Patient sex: M
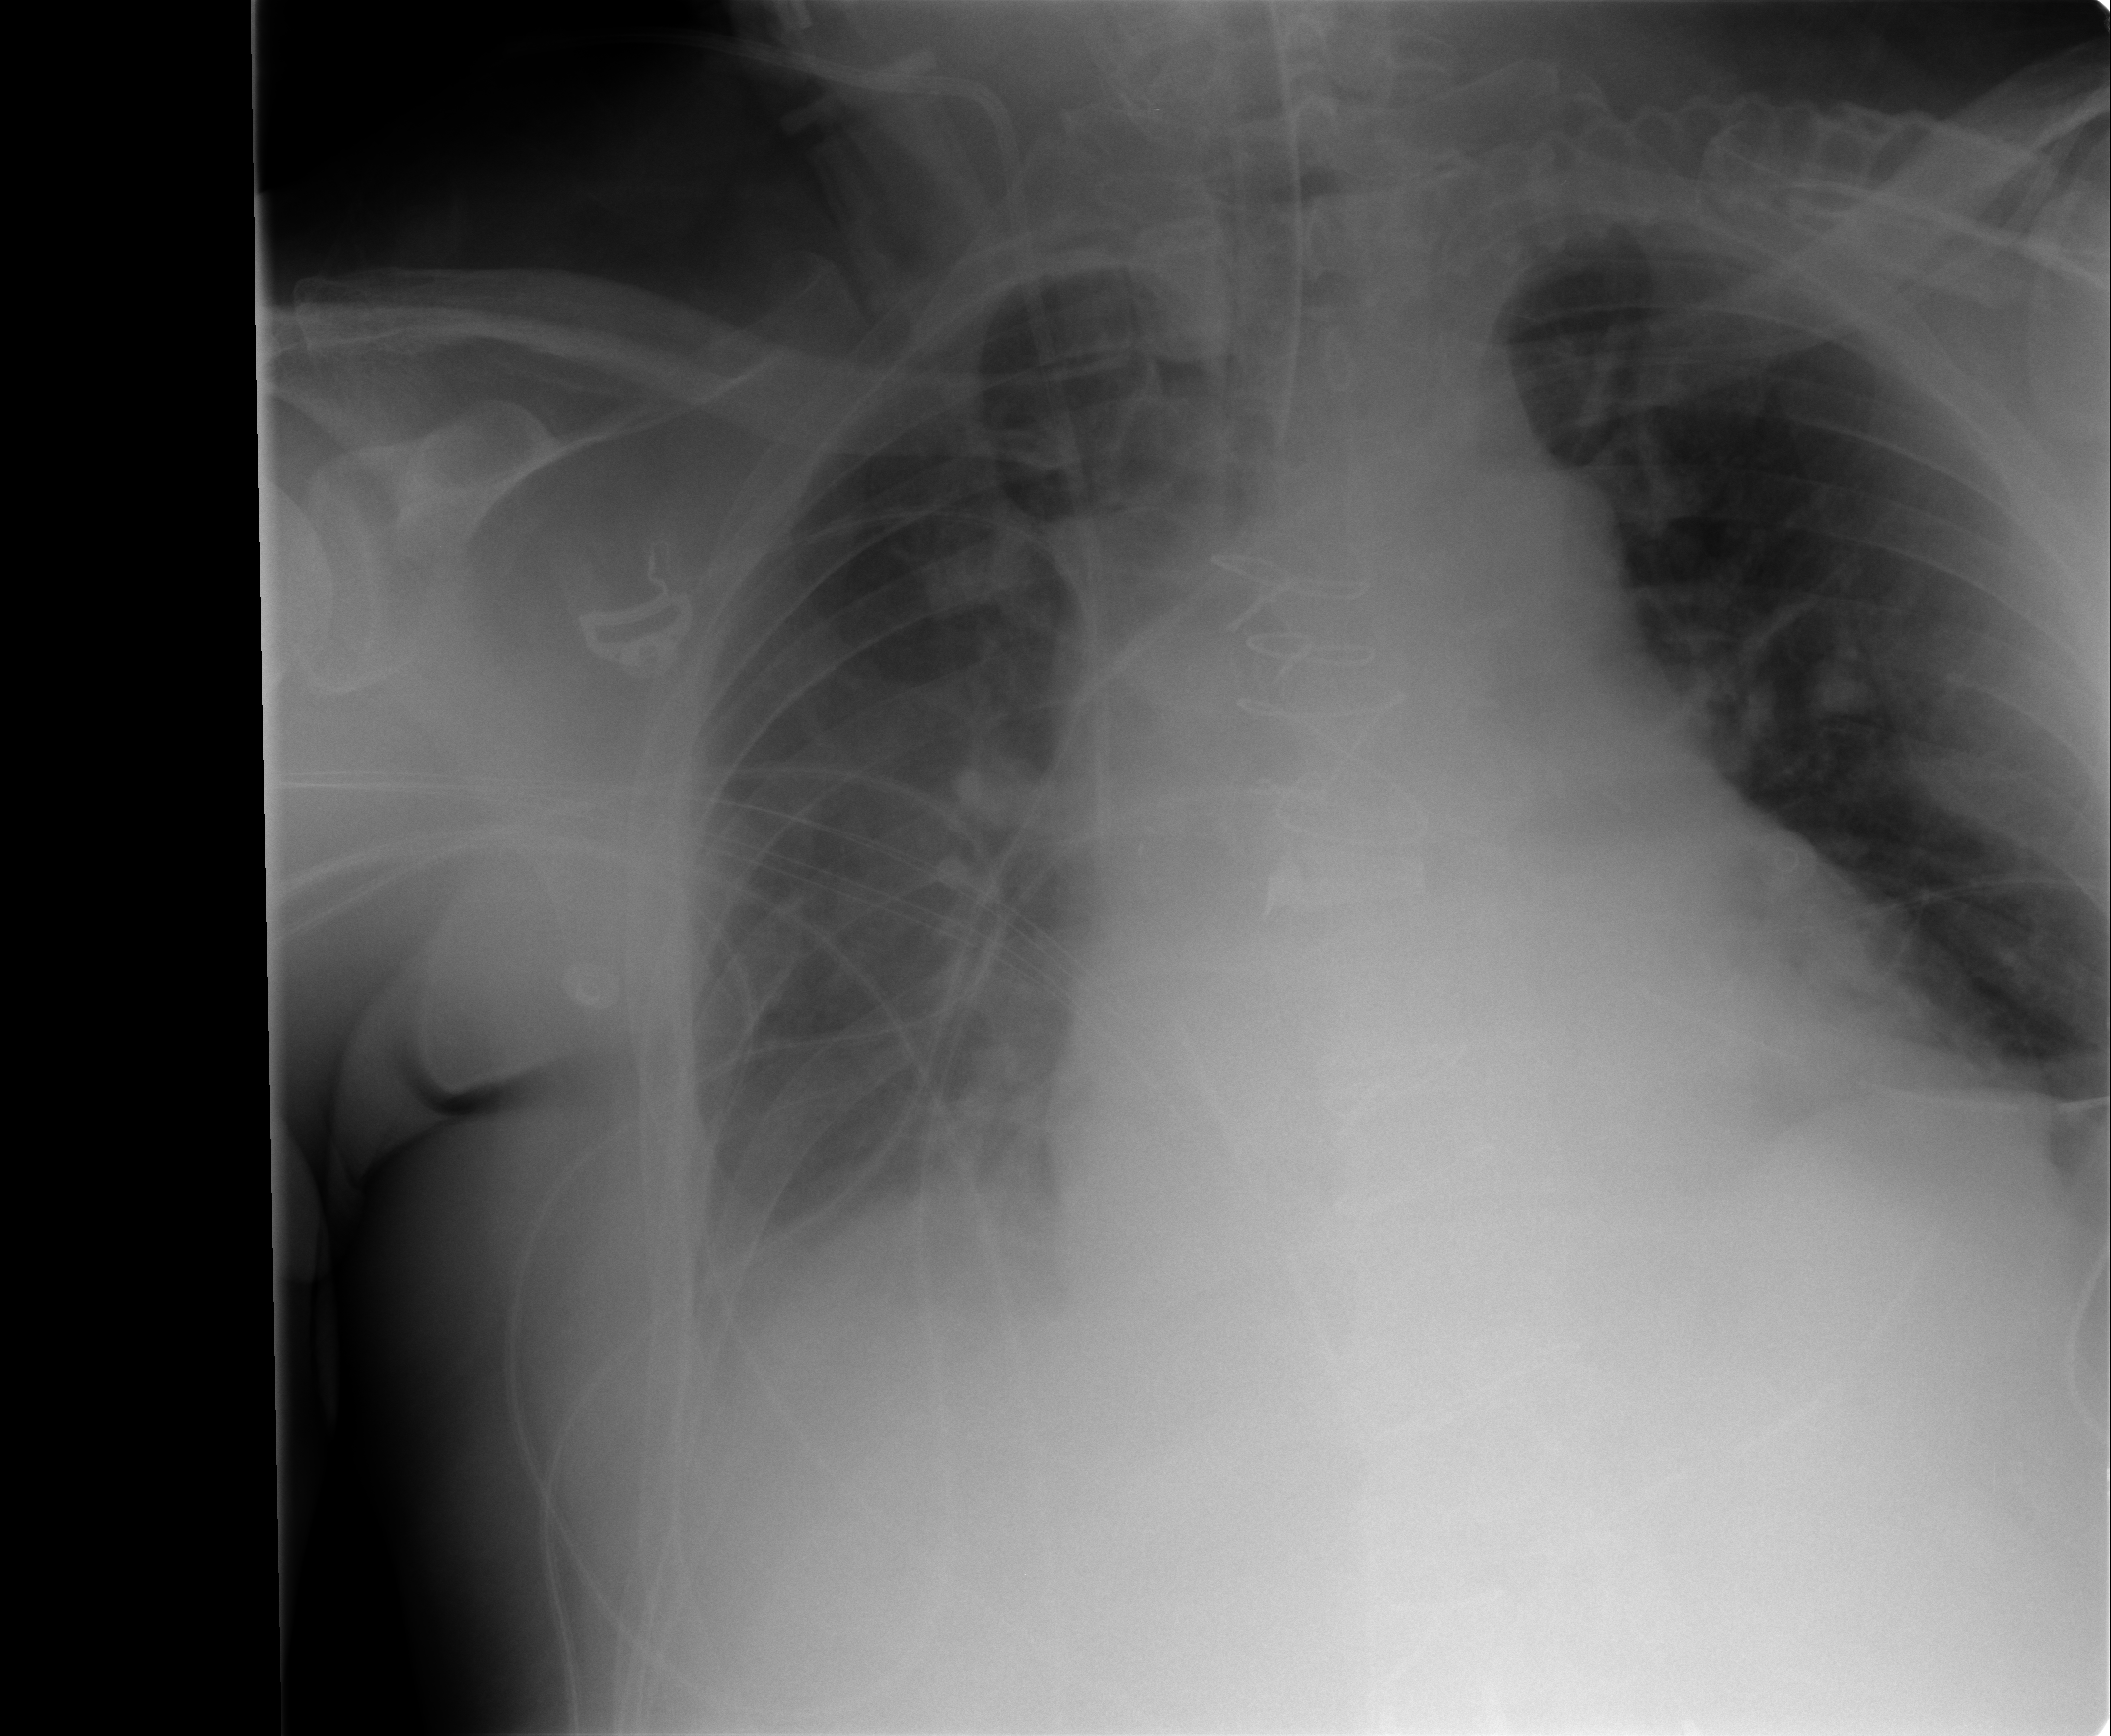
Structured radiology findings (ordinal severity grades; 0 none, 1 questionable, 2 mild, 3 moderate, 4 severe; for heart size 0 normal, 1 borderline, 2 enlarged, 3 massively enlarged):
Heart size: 2
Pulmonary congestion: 1
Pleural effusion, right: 1
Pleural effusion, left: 0
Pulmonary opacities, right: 0
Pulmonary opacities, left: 0
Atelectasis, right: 2
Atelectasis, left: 2